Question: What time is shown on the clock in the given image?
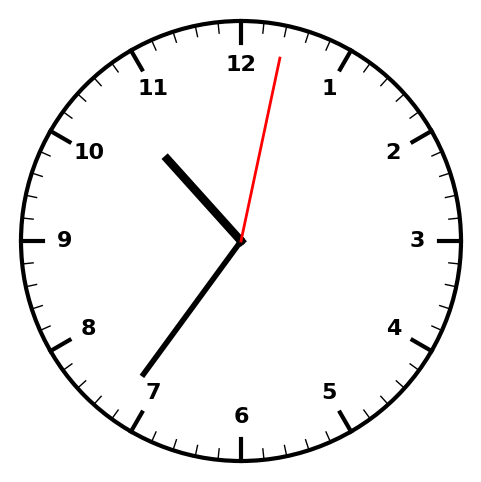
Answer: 10:36:02